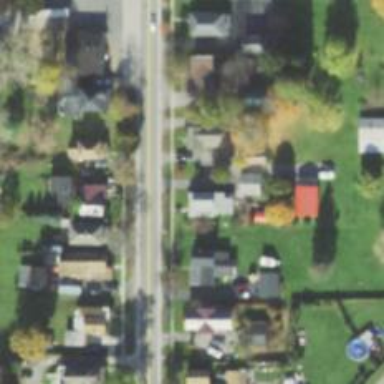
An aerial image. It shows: Neighborhood.